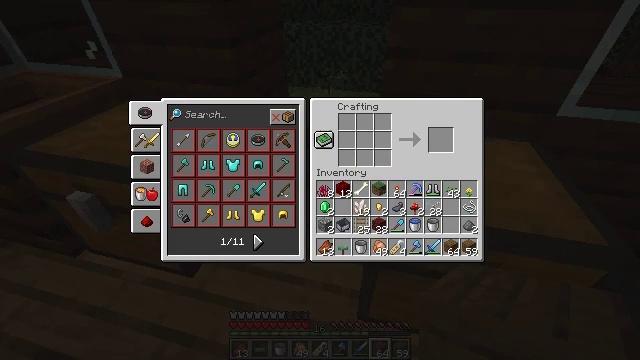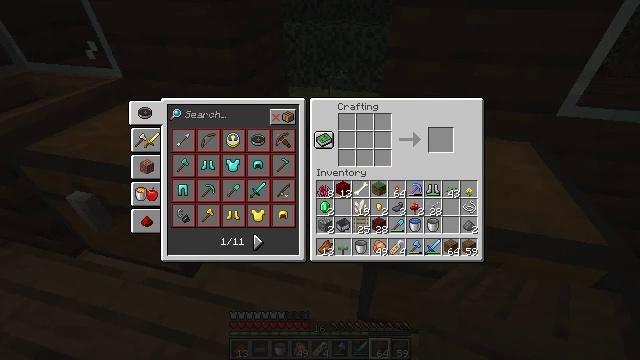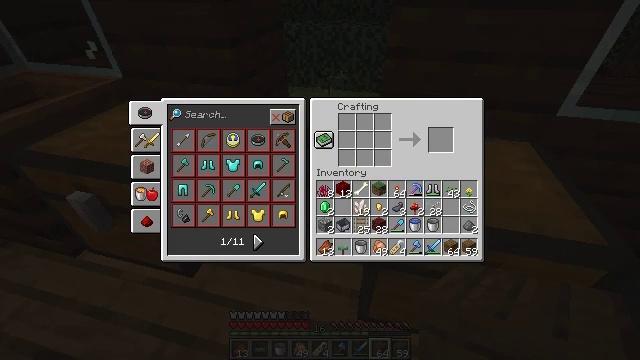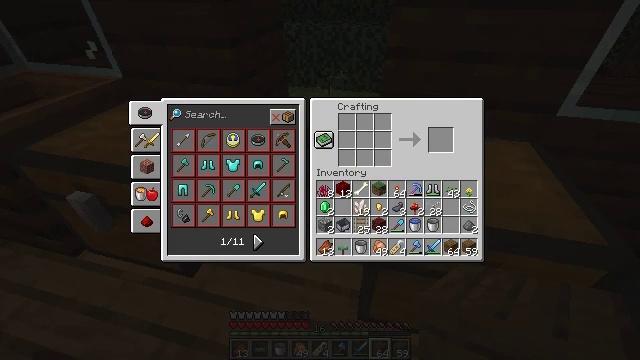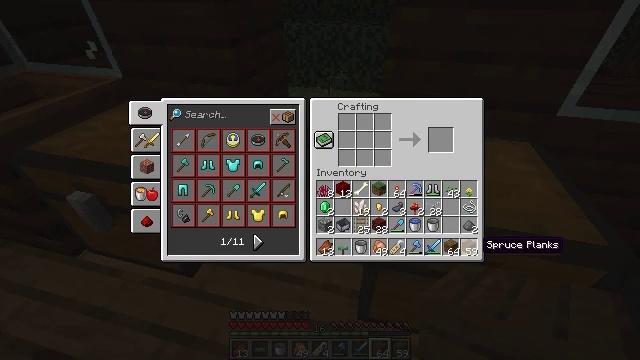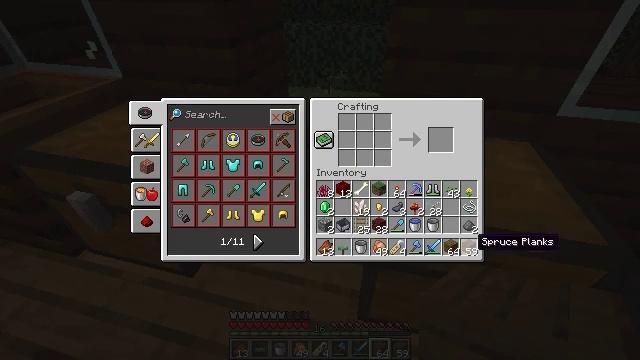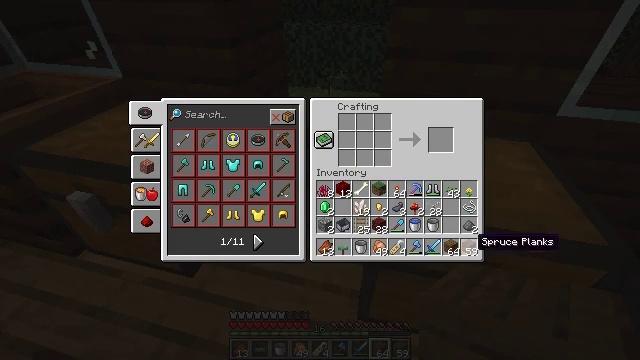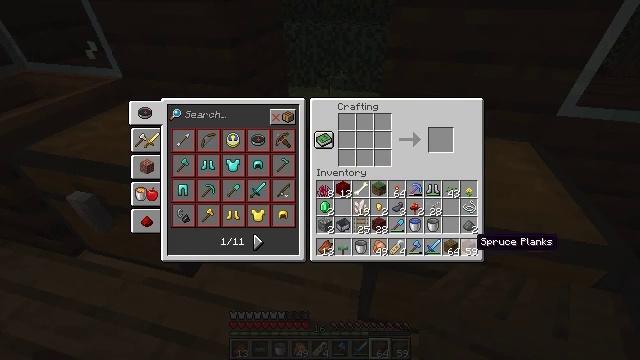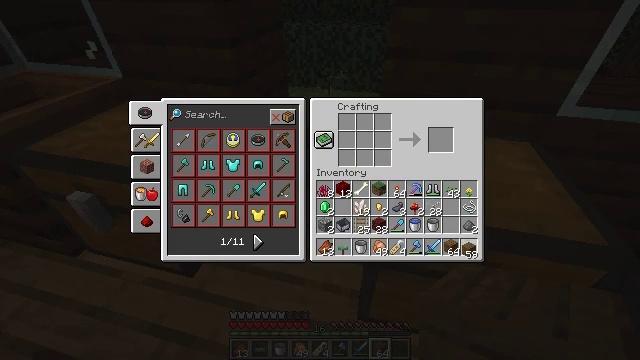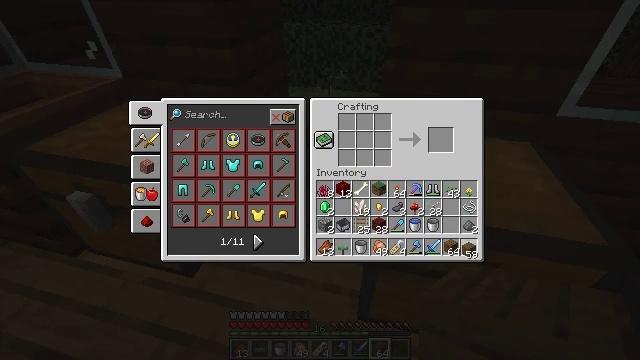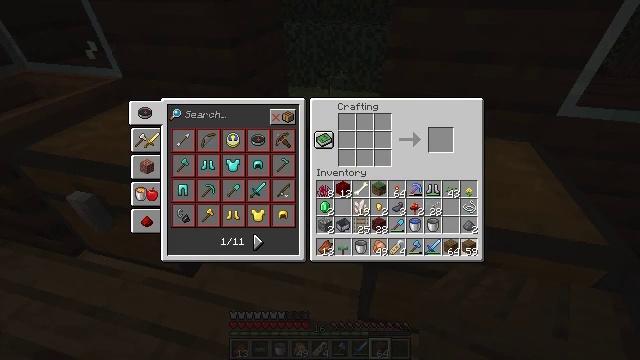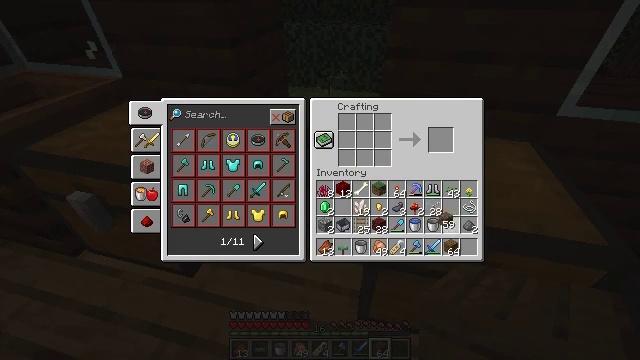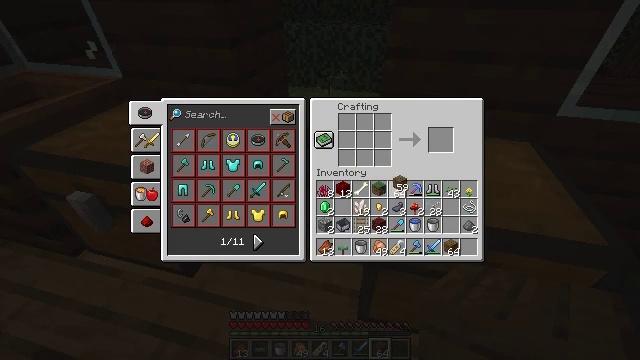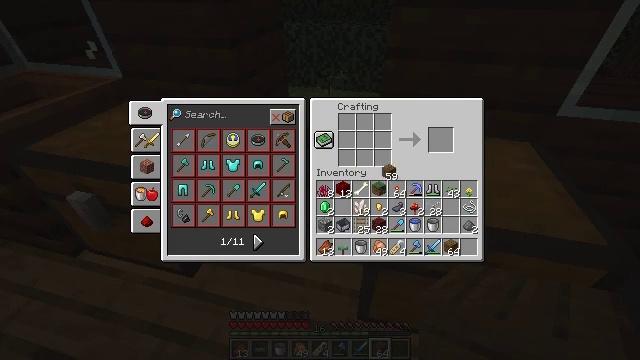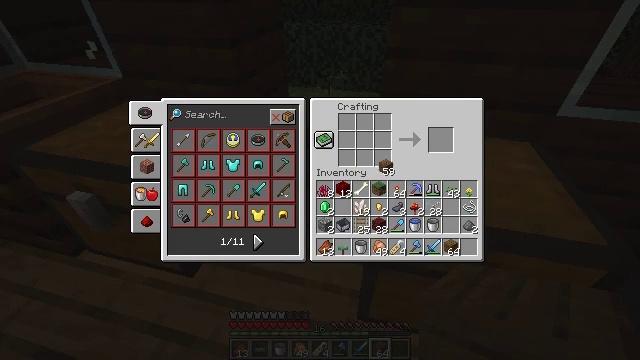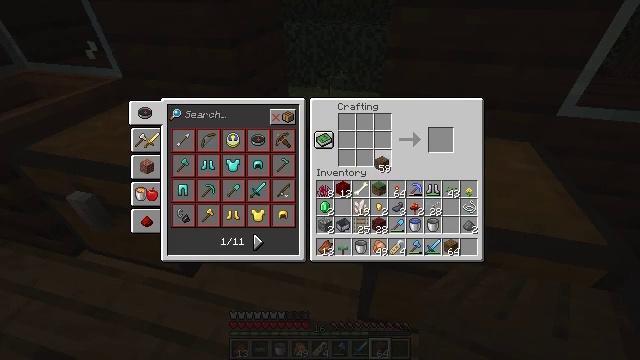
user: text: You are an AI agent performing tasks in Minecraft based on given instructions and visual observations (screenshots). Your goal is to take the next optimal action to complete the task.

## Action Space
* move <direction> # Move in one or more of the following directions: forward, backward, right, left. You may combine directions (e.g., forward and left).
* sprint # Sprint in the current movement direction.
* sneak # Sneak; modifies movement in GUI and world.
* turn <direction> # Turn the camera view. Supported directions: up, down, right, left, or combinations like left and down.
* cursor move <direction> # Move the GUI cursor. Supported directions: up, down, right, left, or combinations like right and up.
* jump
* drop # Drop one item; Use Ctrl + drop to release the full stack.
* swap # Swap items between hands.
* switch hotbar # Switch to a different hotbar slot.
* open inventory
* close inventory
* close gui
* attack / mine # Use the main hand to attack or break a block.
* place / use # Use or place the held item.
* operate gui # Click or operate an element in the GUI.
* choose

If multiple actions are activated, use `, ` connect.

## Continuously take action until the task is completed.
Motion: motion action
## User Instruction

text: Make a spruce pressure plate at the crafting table.
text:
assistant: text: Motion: no_op
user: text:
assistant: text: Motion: no_op
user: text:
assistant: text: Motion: no_op
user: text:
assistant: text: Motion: cursor move left
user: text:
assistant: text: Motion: no_op
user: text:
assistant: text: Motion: no_op
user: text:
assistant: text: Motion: no_op
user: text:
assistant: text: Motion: operate gui
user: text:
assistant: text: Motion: operate gui
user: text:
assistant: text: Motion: operate gui
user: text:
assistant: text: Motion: cursor move left and up
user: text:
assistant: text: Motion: cursor move left and up
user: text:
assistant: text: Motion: cursor move left and up
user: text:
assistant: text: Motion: no_op
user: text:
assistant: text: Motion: no_op
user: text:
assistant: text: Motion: cursor move left
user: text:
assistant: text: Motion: no_op
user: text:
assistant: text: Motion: no_op
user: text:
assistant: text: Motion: no_op
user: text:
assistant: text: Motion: no_op
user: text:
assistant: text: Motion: no_op
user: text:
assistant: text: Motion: no_op
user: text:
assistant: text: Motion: no_op
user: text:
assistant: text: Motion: choose
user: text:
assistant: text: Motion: choose
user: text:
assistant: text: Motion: choose
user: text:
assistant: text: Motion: cursor move right, choose
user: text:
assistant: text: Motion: cursor move right, choose
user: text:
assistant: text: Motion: choose
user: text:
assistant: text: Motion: choose